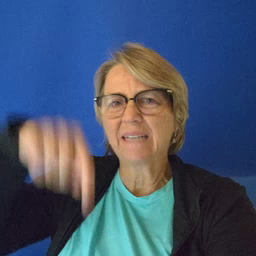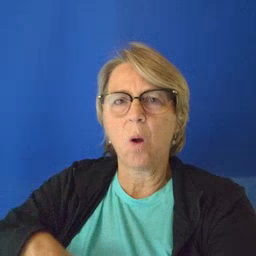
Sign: down